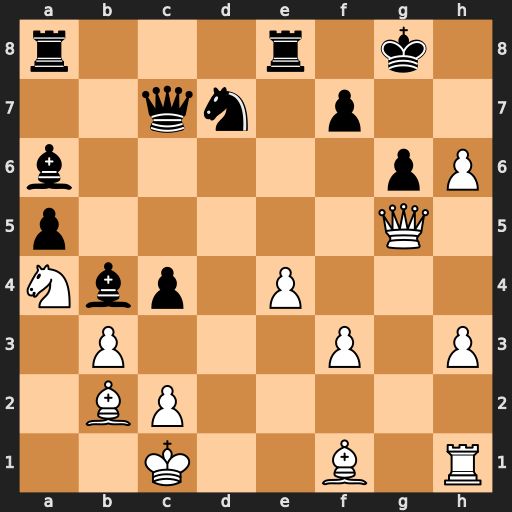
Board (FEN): r3r1k1/2qn1p2/b5pP/p5Q1/Nbp1P3/1P3P1P/1BP5/2K2B1R
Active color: w
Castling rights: -
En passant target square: -
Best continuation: h7+ Kxh7 Qh4+ Kg8 Qh8#